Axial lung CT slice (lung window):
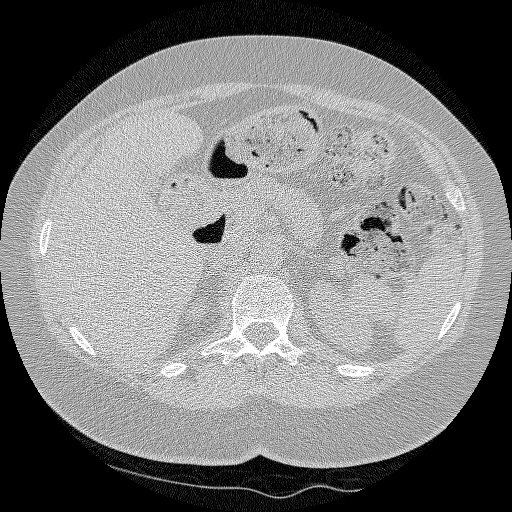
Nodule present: no